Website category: auto
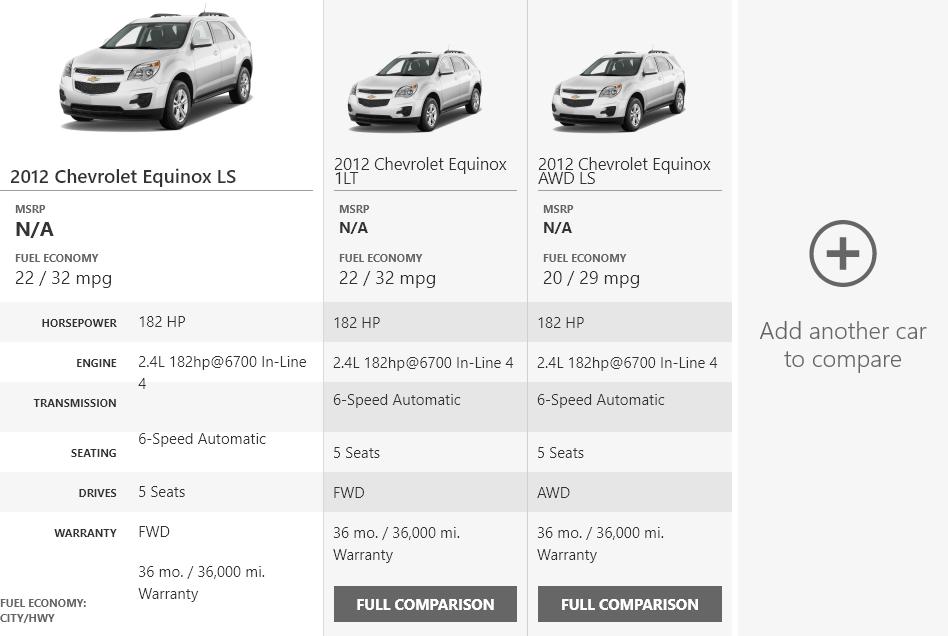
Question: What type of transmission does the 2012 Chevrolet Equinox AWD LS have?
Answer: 6-Speed Automatic

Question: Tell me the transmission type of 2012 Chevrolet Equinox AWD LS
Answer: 6-Speed Automatic

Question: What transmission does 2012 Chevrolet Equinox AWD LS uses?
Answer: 6-Speed Automatic

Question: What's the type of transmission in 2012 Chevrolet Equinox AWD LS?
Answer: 6-Speed Automatic

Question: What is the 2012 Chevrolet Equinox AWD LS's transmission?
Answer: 6-Speed Automatic

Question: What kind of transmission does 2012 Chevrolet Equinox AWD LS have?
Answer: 6-Speed Automatic

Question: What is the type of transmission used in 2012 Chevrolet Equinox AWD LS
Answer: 6-Speed Automatic

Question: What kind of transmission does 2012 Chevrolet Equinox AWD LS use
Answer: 6-Speed Automatic

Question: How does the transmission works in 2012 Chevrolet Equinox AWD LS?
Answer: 6-Speed Automatic

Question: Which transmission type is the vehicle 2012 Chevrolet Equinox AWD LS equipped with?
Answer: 6-Speed Automatic

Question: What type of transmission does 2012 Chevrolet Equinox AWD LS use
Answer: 6-Speed Automatic

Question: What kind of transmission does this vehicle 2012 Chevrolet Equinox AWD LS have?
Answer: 6-Speed Automatic

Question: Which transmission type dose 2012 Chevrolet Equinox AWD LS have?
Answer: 6-Speed Automatic

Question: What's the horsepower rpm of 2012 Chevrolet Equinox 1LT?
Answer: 182 HP

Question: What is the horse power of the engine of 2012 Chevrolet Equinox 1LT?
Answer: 182 HP

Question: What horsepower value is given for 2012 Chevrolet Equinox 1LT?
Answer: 182 HP

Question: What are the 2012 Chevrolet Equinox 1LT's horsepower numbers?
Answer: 182 HP

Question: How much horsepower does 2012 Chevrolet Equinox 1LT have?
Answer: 182 HP

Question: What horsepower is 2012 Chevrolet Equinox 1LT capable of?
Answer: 182 HP

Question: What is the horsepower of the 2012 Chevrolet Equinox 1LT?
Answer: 182 HP

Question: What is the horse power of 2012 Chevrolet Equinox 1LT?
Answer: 182 HP

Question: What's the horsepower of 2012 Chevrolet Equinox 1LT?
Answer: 182 HP

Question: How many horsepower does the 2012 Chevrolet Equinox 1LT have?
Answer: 182 HP

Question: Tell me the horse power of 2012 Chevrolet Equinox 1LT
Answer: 182 HP

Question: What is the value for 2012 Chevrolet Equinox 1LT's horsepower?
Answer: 182 HP

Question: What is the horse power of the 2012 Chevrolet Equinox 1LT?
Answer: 182 HP

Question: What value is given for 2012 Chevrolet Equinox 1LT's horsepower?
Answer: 182 HP

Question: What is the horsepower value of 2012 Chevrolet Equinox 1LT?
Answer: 182 HP

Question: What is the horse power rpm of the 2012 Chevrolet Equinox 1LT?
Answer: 182 HP

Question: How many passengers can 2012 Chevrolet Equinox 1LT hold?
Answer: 5 Seats

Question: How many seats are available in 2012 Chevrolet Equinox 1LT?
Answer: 5 Seats

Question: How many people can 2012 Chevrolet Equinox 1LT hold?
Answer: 5 Seats

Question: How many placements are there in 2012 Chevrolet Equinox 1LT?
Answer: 5 Seats

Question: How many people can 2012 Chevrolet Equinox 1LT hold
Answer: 5 Seats

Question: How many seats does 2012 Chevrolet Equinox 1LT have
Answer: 5 Seats

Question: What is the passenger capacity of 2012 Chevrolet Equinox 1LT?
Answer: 5 Seats

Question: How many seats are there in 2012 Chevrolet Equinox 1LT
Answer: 5 Seats

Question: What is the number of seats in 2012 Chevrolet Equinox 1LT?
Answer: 5 Seats

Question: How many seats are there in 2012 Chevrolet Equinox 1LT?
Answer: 5 Seats

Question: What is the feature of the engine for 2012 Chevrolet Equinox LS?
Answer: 2.4L 182hp@6700 In-Line 4

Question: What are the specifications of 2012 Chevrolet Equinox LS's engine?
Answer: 2.4L 182hp@6700 In-Line 4

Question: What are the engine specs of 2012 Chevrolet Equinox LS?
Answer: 2.4L 182hp@6700 In-Line 4

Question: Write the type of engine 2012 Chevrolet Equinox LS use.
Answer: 2.4L 182hp@6700 In-Line 4

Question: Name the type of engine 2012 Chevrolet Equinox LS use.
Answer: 2.4L 182hp@6700 In-Line 4

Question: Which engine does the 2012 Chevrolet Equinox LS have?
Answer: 2.4L 182hp@6700 In-Line 4

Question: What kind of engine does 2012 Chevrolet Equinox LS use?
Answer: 2.4L 182hp@6700 In-Line 4

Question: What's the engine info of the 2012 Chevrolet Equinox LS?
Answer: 2.4L 182hp@6700 In-Line 4

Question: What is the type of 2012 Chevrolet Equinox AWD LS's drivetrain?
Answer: AWD

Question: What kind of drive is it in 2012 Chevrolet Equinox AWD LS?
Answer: AWD

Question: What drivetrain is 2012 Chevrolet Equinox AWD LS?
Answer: AWD

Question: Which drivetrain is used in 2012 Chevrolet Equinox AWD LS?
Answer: AWD

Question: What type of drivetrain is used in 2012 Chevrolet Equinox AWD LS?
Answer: AWD

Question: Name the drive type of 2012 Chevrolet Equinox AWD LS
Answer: AWD

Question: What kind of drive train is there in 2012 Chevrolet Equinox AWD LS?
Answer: AWD

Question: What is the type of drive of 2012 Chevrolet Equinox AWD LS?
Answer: AWD

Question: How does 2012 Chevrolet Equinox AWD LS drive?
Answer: AWD

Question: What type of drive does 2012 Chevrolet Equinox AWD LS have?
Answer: AWD

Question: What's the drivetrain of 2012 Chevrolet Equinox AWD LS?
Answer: AWD

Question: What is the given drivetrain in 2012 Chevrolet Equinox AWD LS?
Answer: AWD

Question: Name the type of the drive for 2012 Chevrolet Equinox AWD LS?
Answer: AWD

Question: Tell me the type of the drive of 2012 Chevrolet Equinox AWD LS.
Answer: AWD

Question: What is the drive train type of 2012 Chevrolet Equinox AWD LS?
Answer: AWD

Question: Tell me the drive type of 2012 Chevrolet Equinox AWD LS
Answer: AWD

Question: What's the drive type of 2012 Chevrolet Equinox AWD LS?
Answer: AWD